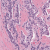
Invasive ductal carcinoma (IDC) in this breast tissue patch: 1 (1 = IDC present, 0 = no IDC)